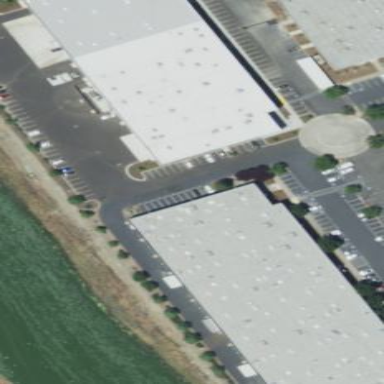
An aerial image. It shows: Industrial building.